Question: I need to count how many inputs I have before starting the component 'tDenormalizeSortedRow' (if I put a wrong number of line, the last values are lost).
The problem is that I used a global variable:
'''
((Integer)globalMap.get("tConvertType_1_NB_LINE"))
'''
But it throws an error:
> Exception in component tJava_1 (TestIDuniqueextract)
java.lang.NullPointerException
I don't know why the global variable is null:

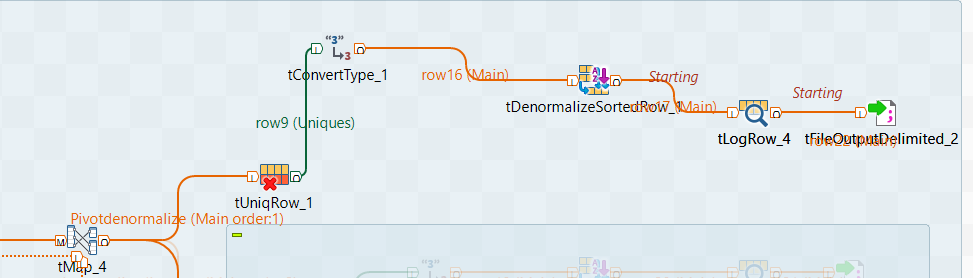
Answer: The global variable return NULL value if you use it in the same flow. So i need to send value to the next subjob with thashoutput/input and then use the global variable
refer to this link :
(<URL>
Regards